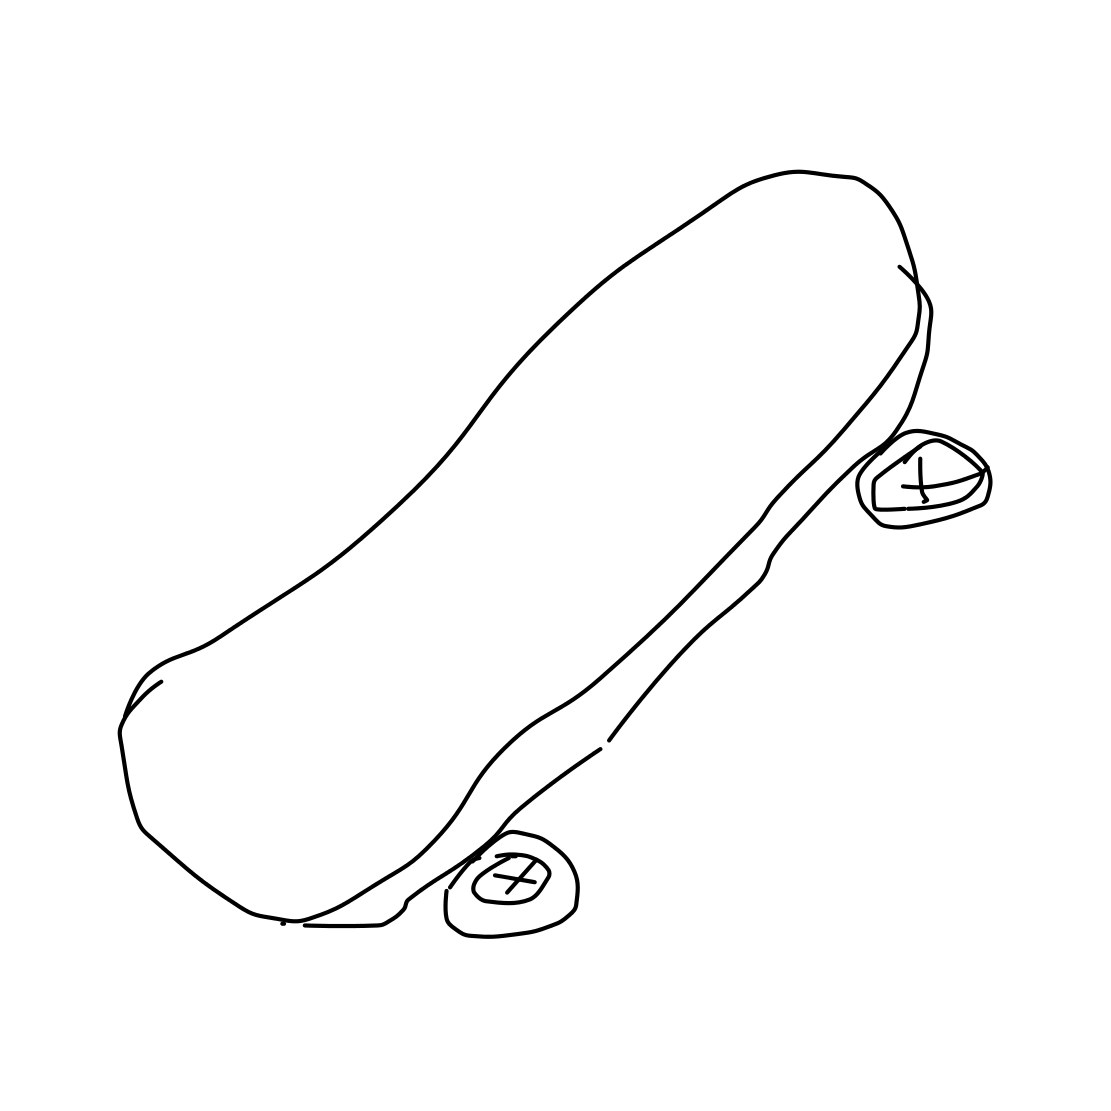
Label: skateboard